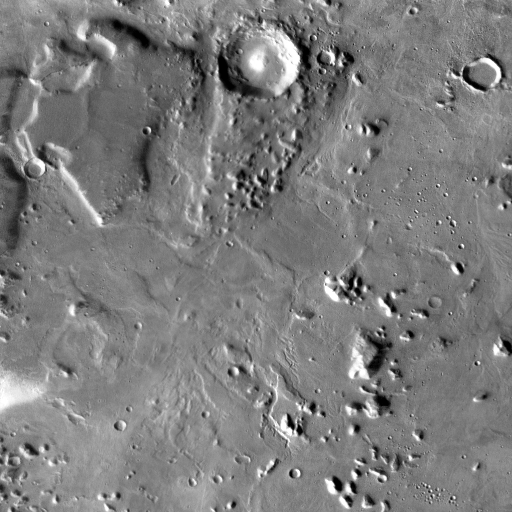
Crater classes present: Background, Other, Layered, Buried, Secondary